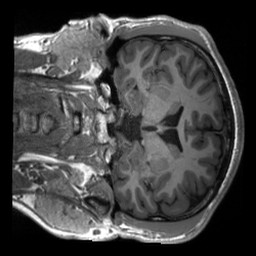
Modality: T1w
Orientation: coronal
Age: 20
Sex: male
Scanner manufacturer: siemens
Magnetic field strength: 3 T
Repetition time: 2.3 s
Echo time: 0.00232 s